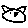
Label: cat